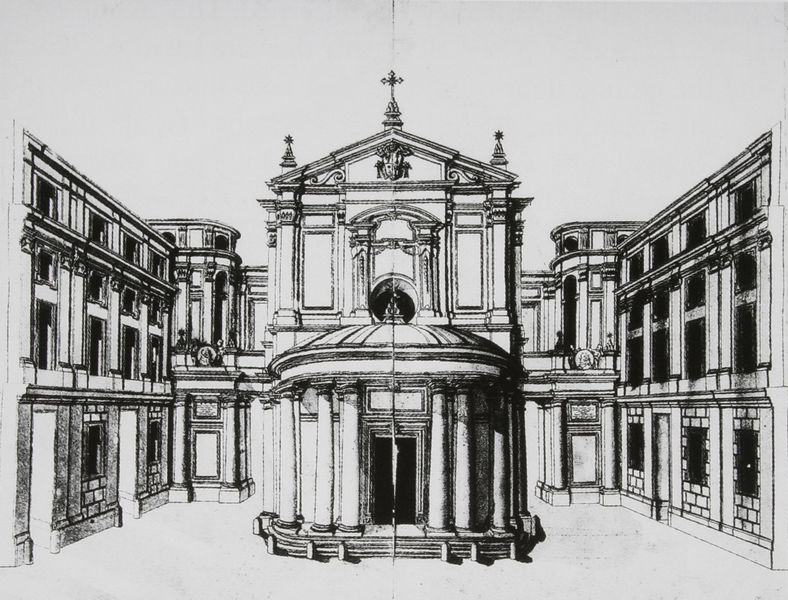
Titel: Erstes Projekt für die Fassade von S. Maria della Pace, Rom
Künstler: Pietro da Cortona
Standort: Mailand
Institution: Castello Sforzesco, Civiche Raccolte d'Arte
Schlagwörter: dunkel, flügel, himmel, weiß, fenster, grau, hell, laterne, pfeiler, schwarz, skizze, säule, säulen, tür, zeichnung, anlage, dach, gebäude, schloss, ornament, architektur, barock, gesicht, sockel, stein, steine, kirche, renaissance, rund, papier, ansicht, fassade, italien, perspektive, studie, giebel, mauer, ziegel, grafik, graphik, hof, platz, pilaster, kuppel, treppe, treppen, falte, dekor, ornamente, durchgang, stufen, tor, symetrie, eingang, nische, innenhof, kloster, kreuz, türme, palast, rundfenster, mauerwerk, zentralperspektive, symmetrisch, druck, druckgraphik, schwarz-weiß, sterne, stich, seite, entwurf, kapitelle, rom, kapitell, buchseite, fries, dreiecksgiebel, portal, rustika, wappen, sims, ziegelsteine, seiten, gesims, kreuze, pforte, risalit, ionisch, portikus, zentral, kapelle, baldachin, geschosse, plan, eingan, tempel, volute, rundtempel, dorisch, emblem, korinthisch, vordach, buchseiten, pavillion, stockwerke, knick, geschoss, ädikula, kolossalordnung, baptisterium, zentralbau, okulus, säulenordnung, occulus, tambour, krepis, schrägdach, alberti, mauersteine, flachdächer, ochsenauge, falz, doppelseite, occuluc, batista, feernst, haupeingang, klreuz, arhc, -säuken